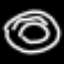
Label: donut